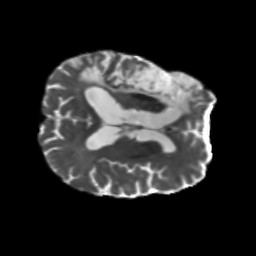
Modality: T2w
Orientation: axial
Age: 71
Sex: male
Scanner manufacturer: siemens
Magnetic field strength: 3 T
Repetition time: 5.47 s
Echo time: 0.0854 s